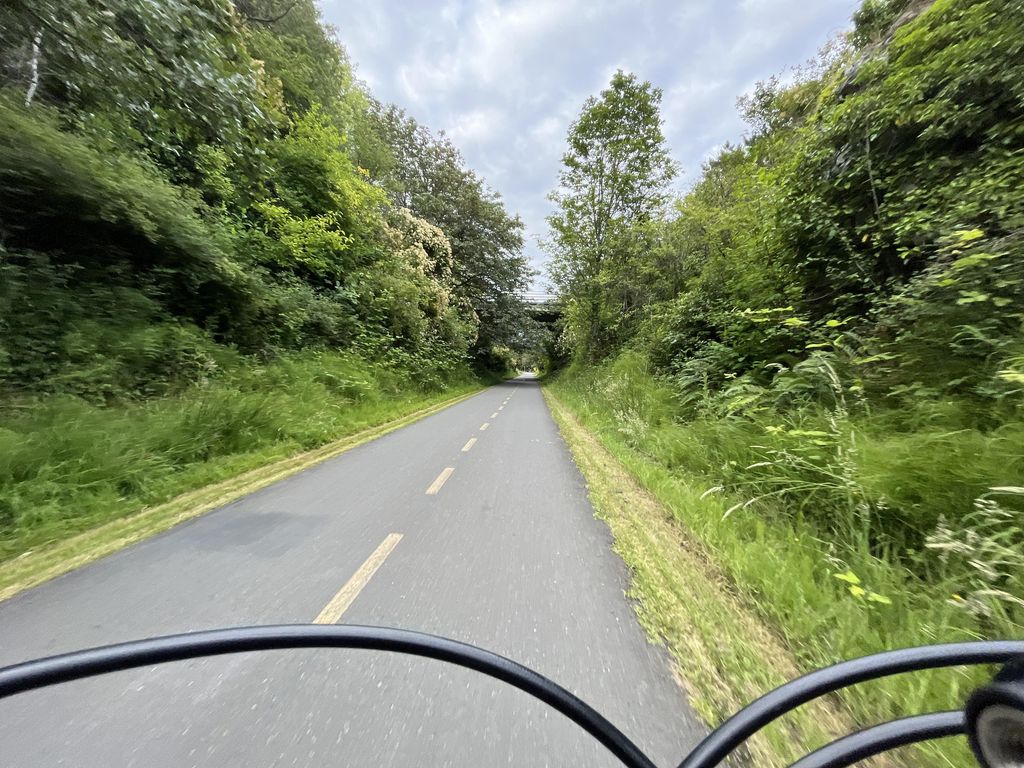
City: victoria